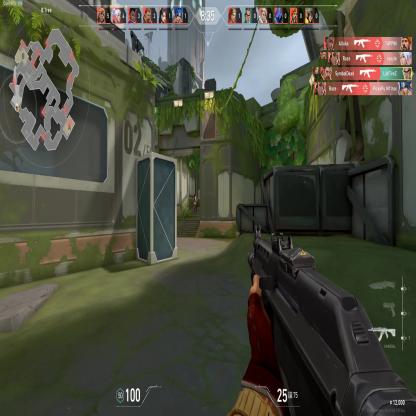
Label: enemy